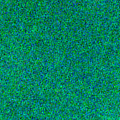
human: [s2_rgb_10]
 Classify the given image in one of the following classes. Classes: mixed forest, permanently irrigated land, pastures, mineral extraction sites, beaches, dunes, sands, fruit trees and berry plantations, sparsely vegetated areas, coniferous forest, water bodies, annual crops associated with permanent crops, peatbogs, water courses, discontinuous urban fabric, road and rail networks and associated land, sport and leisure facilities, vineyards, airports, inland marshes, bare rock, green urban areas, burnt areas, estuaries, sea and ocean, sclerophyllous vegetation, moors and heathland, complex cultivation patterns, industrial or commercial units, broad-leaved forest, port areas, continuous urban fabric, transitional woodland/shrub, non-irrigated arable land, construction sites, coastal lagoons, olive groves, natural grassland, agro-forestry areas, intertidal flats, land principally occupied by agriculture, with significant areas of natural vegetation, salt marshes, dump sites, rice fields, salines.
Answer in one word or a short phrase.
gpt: sea and ocean